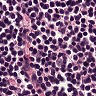
Metastatic tissue present: no